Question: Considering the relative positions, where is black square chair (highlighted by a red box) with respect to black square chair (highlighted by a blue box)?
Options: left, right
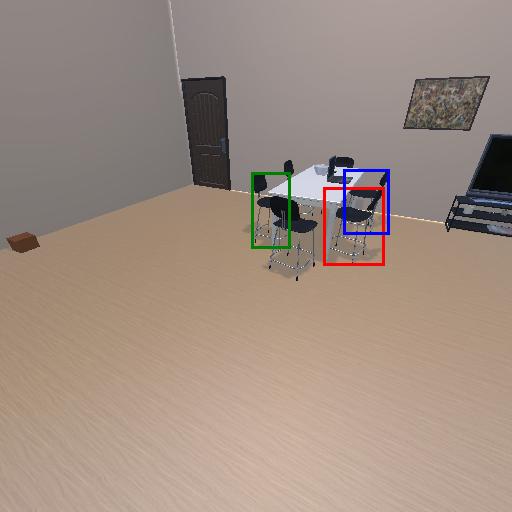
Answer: left